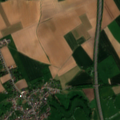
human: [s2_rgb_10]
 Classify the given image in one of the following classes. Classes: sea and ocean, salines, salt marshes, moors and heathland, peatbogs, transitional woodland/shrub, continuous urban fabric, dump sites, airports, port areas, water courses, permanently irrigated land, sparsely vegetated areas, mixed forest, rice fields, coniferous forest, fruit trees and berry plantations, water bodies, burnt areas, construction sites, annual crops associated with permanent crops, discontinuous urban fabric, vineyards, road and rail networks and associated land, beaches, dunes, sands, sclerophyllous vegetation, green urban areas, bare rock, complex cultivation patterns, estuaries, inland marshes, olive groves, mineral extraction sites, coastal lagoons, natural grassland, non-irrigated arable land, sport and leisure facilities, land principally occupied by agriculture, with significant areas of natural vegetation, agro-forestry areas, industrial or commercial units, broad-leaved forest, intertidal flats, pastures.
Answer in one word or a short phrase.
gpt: discontinuous urban fabric, non-irrigated arable land, pastures, complex cultivation patterns, land principally occupied by agriculture, with significant areas of natural vegetation